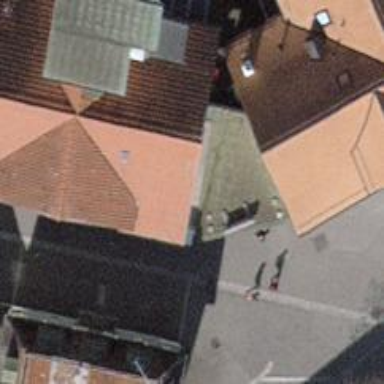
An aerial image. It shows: Clothing store.